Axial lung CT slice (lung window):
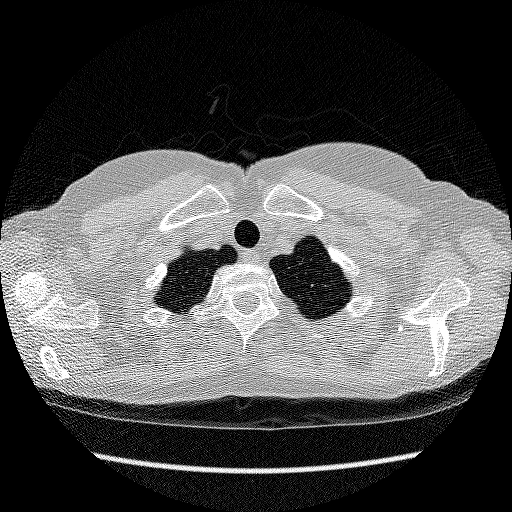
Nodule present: no